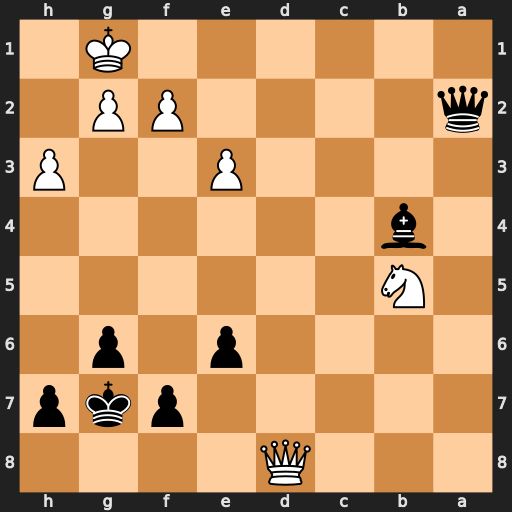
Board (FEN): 3Q4/5pkp/4p1p1/1N6/1b6/4P2P/q4PP1/6K1
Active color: b
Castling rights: -
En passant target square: -
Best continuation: Qa1+ Kh2 Qe5+ g3 Qxb5